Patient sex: F
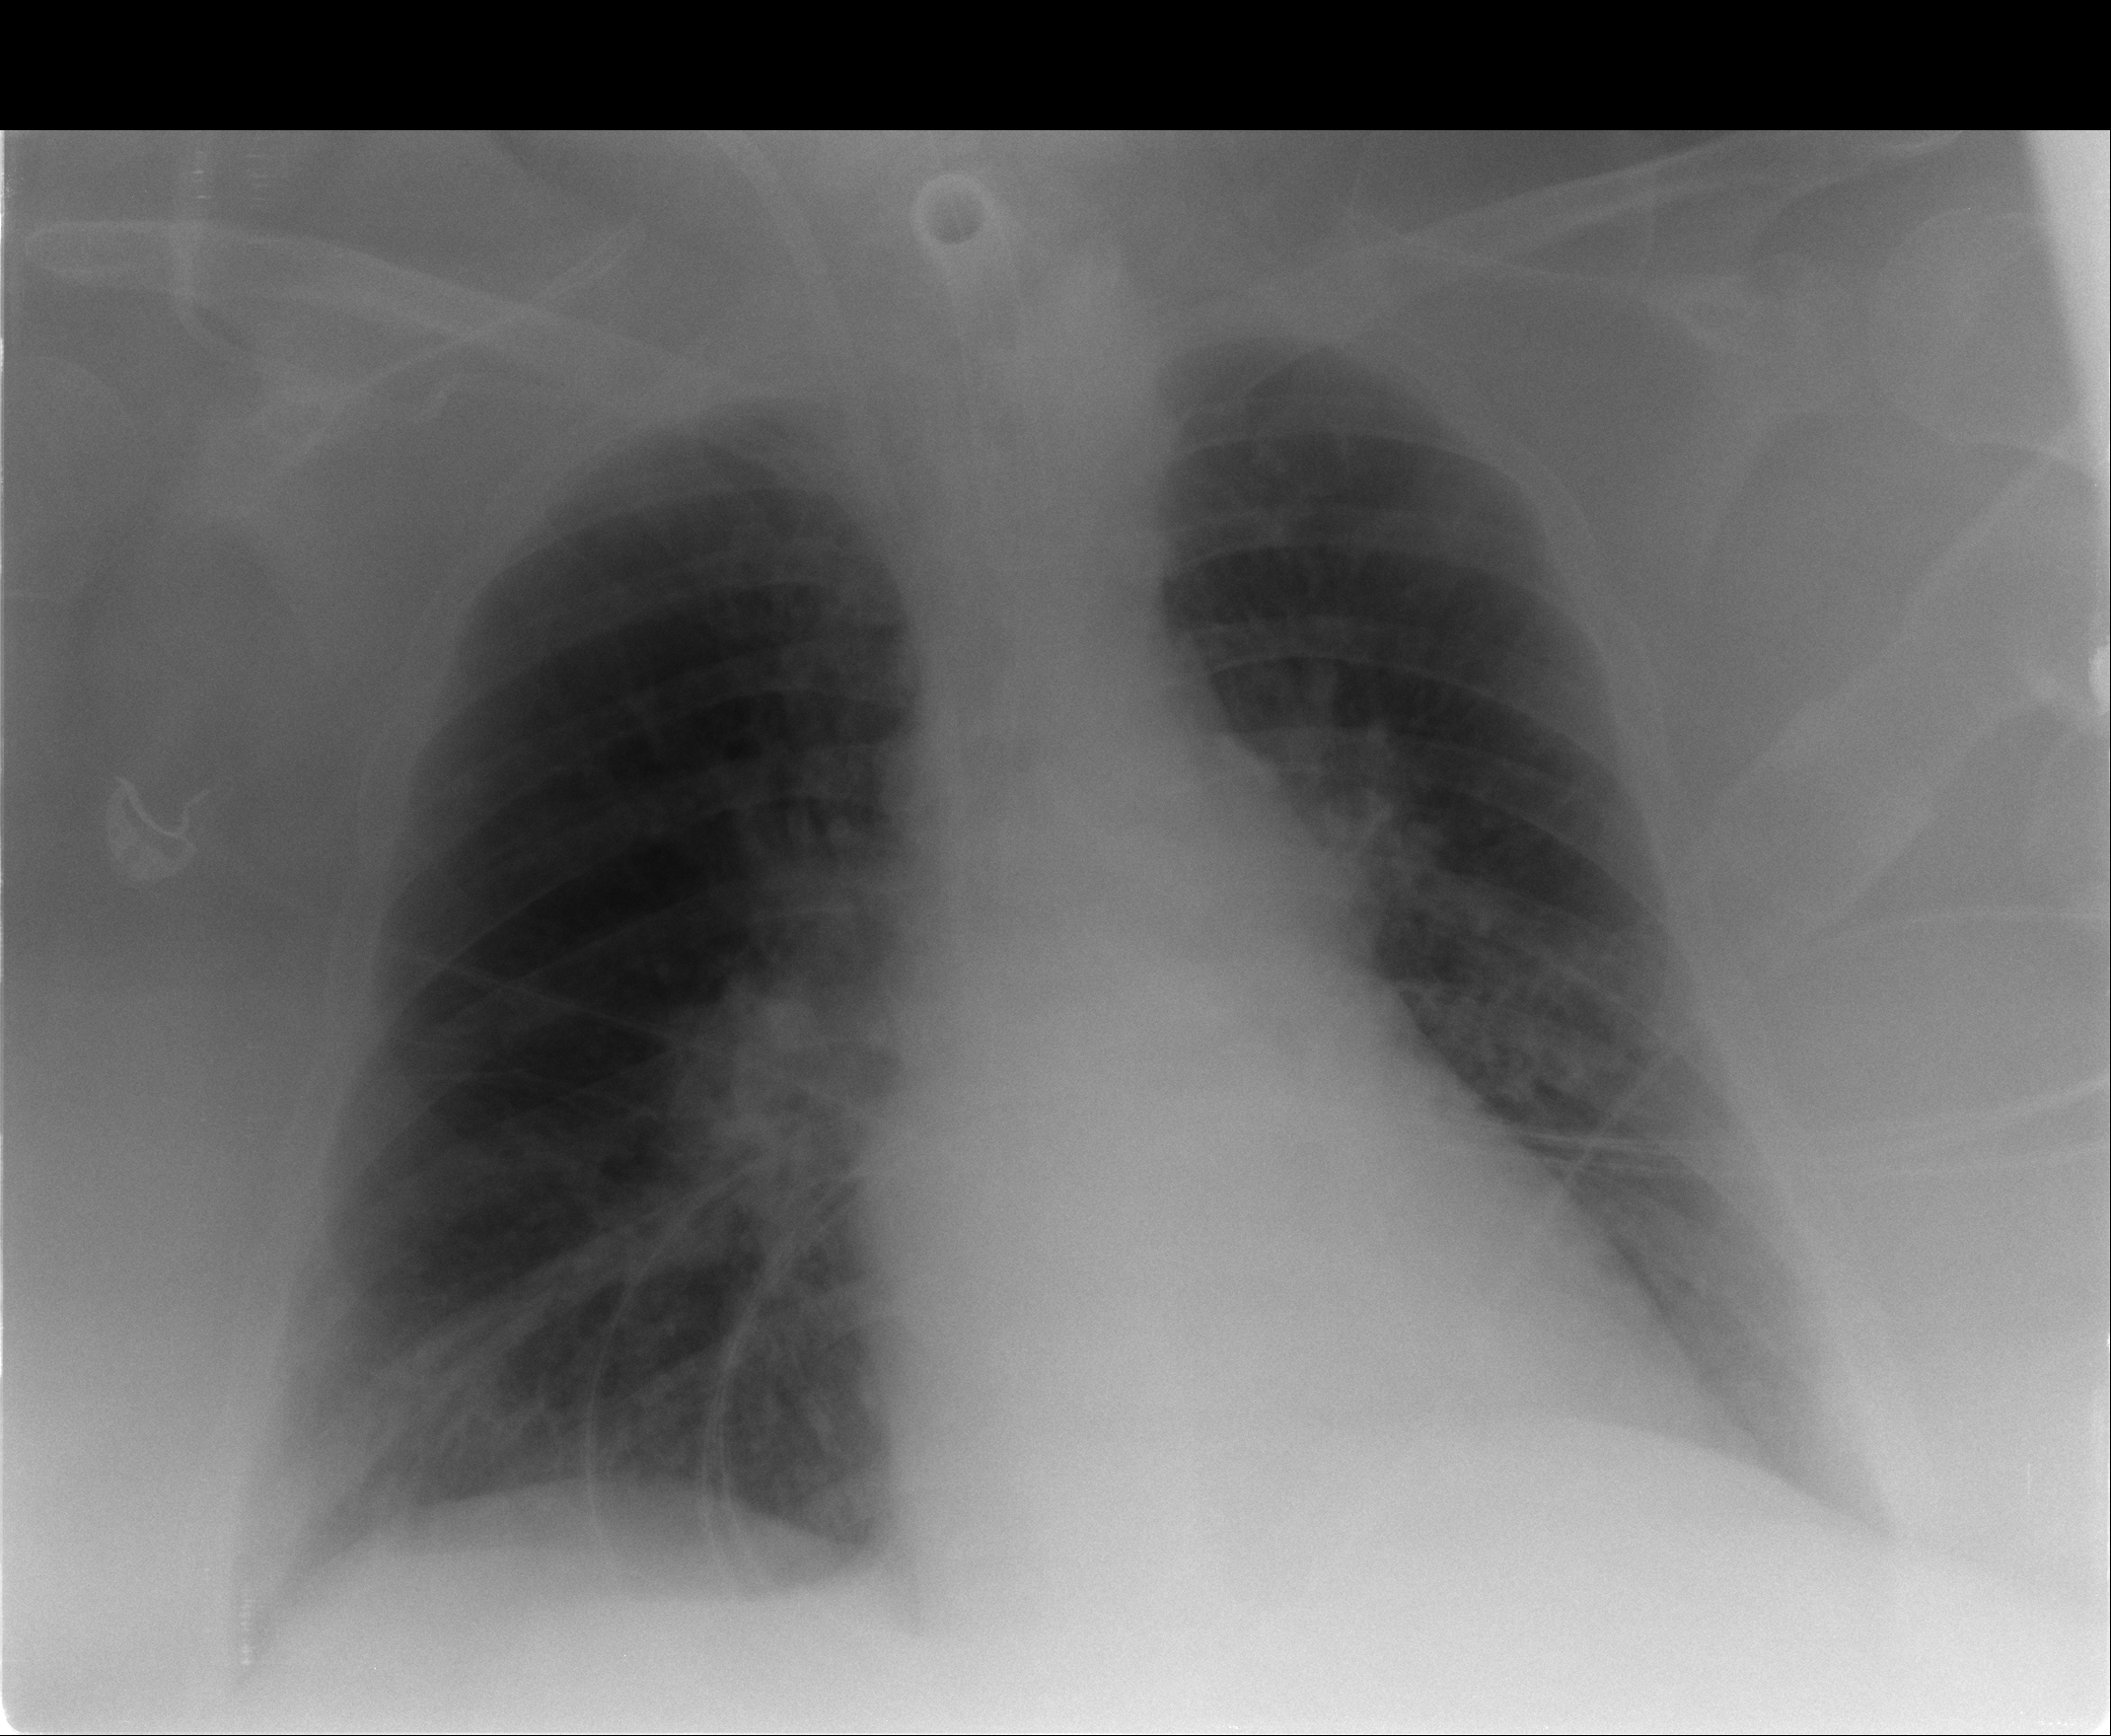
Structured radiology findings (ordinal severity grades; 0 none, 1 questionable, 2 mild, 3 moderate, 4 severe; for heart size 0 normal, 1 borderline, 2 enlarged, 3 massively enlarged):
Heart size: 0
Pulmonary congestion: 2
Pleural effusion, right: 0
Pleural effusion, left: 0
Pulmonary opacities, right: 0
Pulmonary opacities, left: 0
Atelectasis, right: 2
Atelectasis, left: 2